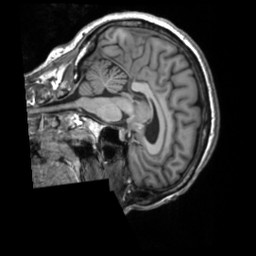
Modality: T1w
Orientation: sagittal
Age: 54
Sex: male
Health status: ill
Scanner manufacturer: siemens
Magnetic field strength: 3 T
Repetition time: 2.3 s
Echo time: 0.00201 s